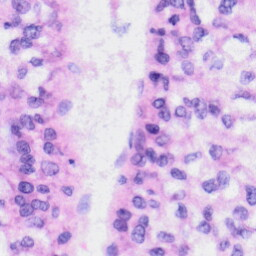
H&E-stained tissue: Liver